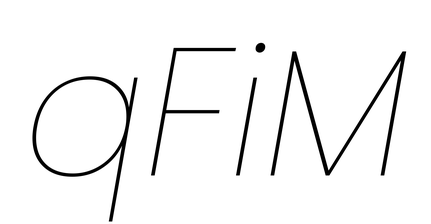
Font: Poppins-ThinItalic